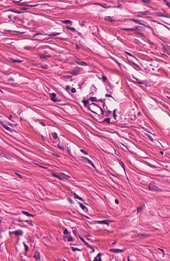
Tumor epithelial tissue: no
Tumor-associated stroma tissue: yes
Normal tissue: no